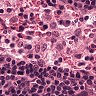
Metastatic tissue present: no